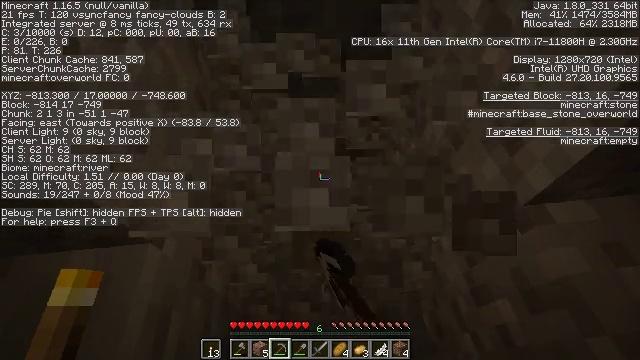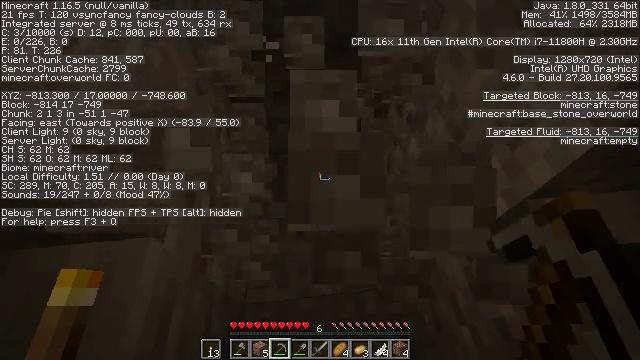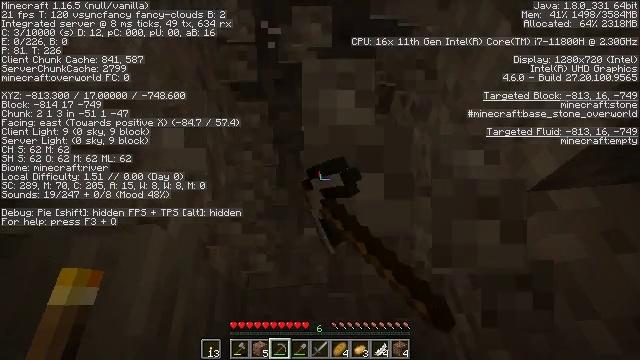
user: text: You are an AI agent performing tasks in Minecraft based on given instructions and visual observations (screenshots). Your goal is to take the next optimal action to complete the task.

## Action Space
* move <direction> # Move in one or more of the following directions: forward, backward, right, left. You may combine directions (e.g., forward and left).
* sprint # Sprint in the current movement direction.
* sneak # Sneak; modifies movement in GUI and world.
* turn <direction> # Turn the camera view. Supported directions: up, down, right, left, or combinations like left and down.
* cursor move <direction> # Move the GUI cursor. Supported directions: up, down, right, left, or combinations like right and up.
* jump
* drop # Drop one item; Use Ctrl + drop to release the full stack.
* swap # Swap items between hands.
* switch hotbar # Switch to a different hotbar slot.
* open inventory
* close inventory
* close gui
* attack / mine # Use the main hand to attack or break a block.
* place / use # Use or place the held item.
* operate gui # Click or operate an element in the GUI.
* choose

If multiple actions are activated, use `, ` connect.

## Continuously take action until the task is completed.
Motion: motion action
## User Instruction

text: Mine gravel from the ground.
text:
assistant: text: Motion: turn down, attack / mine
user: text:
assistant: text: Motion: turn down, attack / mine
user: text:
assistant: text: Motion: attack / mine